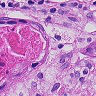
Metastatic tissue present: yes